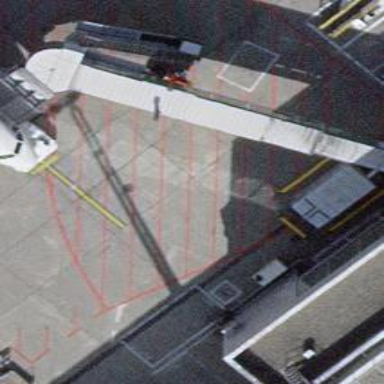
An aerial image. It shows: Airport parking position.